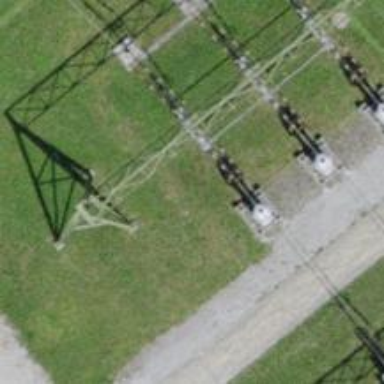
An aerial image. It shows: Switch for power supply.